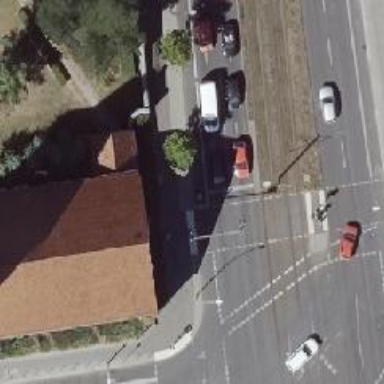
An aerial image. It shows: Crossing with traffic signals.